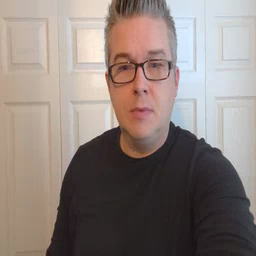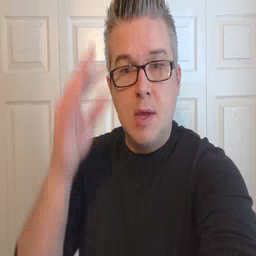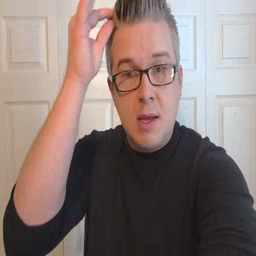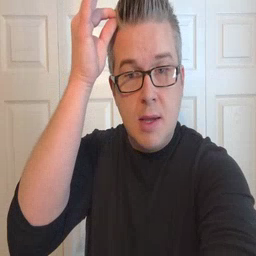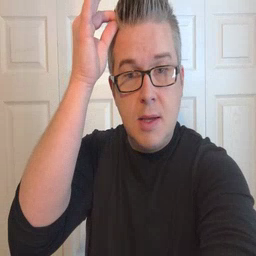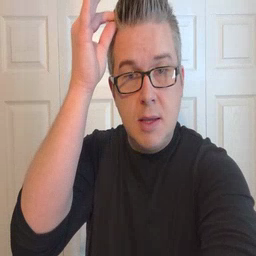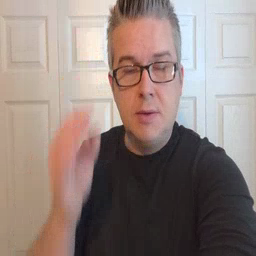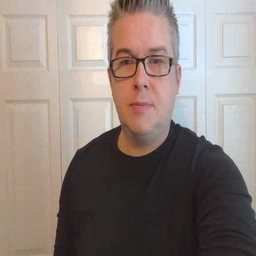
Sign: hair